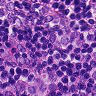
Metastatic tissue present: yes